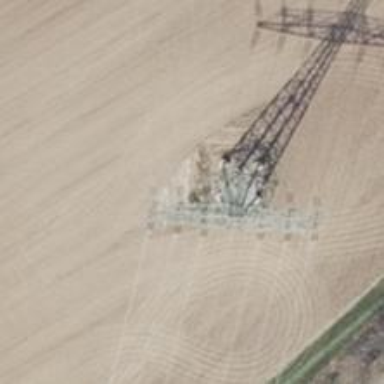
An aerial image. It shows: Power tower.